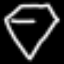
Label: diamond